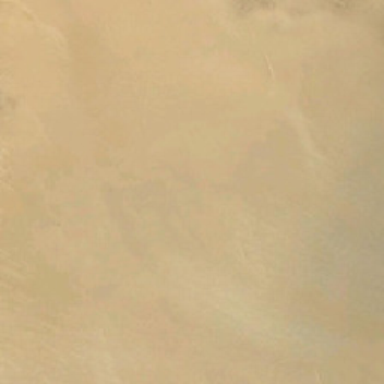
The desert here is so rough that i ca n't see anything .